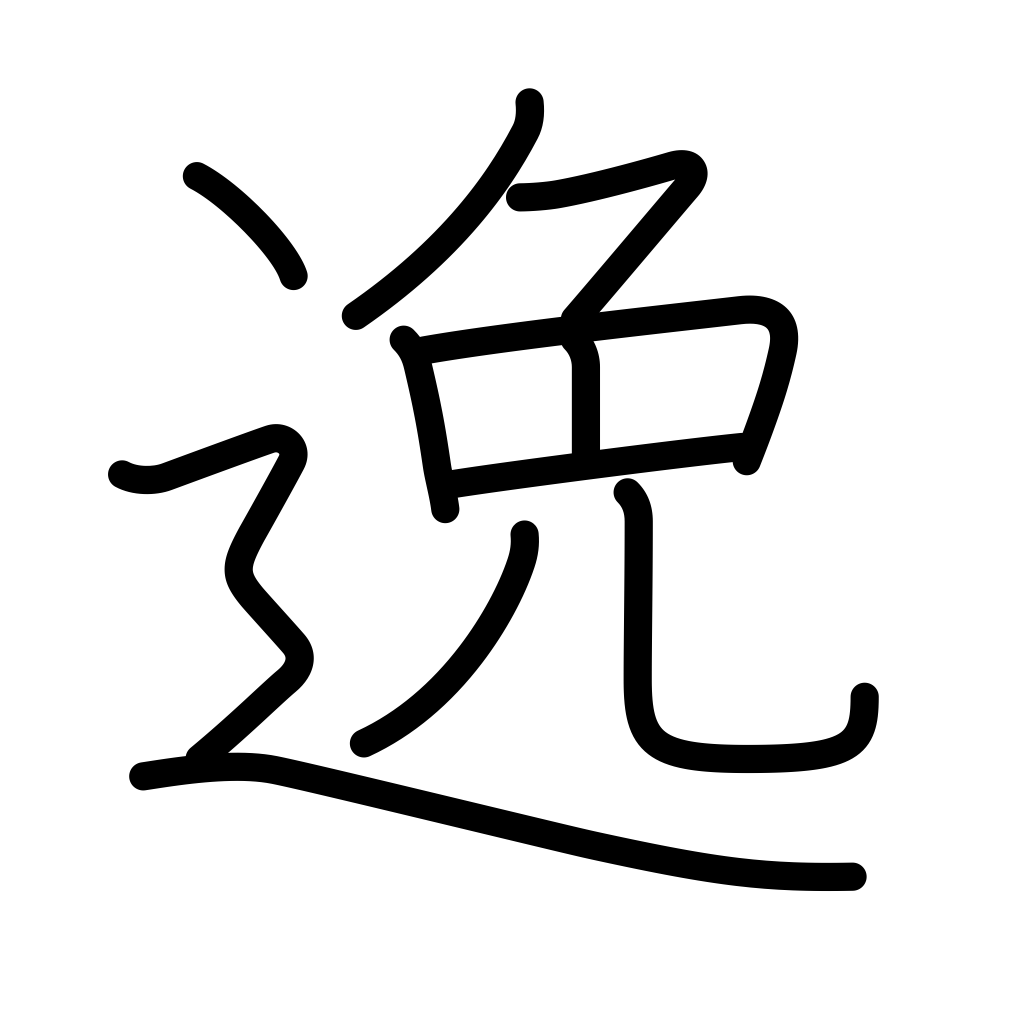
Meaning: deviate, idleness, leisure, miss the mark, evade, elude, parry, diverge